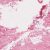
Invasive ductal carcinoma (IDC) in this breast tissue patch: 0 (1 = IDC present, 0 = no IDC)